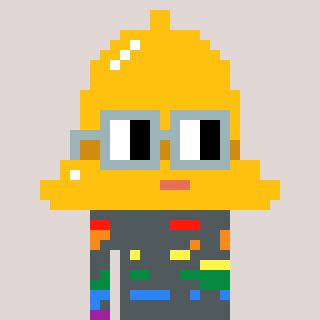
a pixel art character with square dark gray glasses, a bell-shaped head and a redpinkish-colored body on a warm background